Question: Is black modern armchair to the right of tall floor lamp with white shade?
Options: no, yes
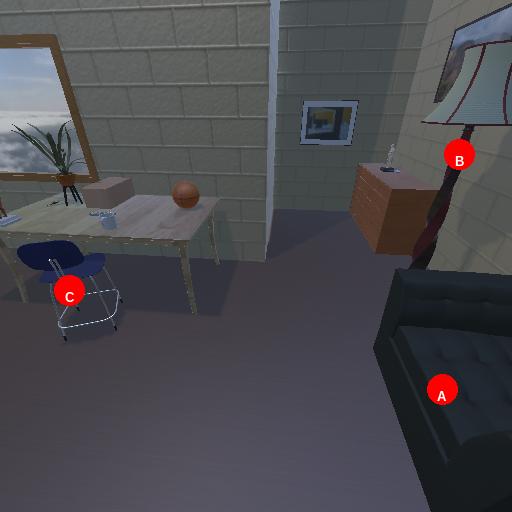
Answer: no